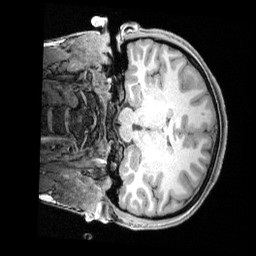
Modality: T1w
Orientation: coronal
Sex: female
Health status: ill
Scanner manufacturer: siemens
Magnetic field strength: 3 T
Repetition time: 2.4 s
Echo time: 0.00201 s